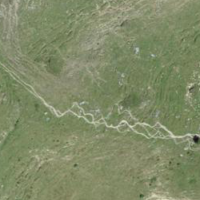
EUNIS habitat code: 26
Species observed at this site:
Parnassia palustris
Hippocrepis comosa